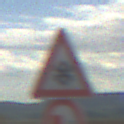
Verkehrszeichen: SchneeOderEisglaette
Zusatzzeichen unten: UeberholverbotKraftfahrzeuge
Umgebung: Outdoor, RoadRail
Tageszeit: MorningAfternoon
Wetter: PartlyCloudy
Licht: Natural
Jahreszeit: NotSpecified
Kontrast: LowContrast